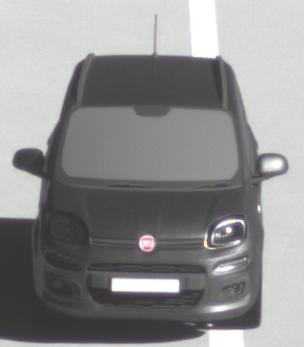
Make: Fiat
Model: Panda 1.2 8V
Detailed model: Panda (312)
Model produced from: 2013/02
Model produced until: 2013/12
Doors: 5
Color: gray
Road condition: dry road
Daytime: morning or afternoon
Contrast: high contrast